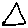
Label: triangle